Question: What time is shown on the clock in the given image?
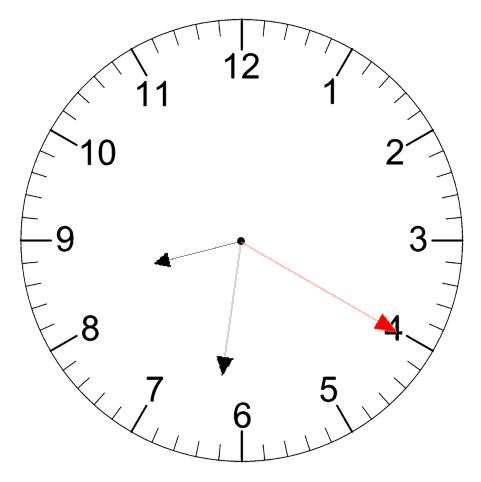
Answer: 08:31:20